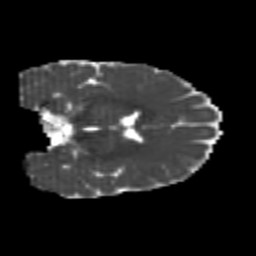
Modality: MD
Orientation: coronal
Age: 23
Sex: female
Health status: healthy
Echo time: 0.074 s